Field crop: maize
Growth stage: 2
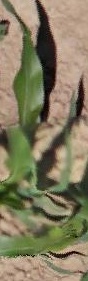
Species: maize